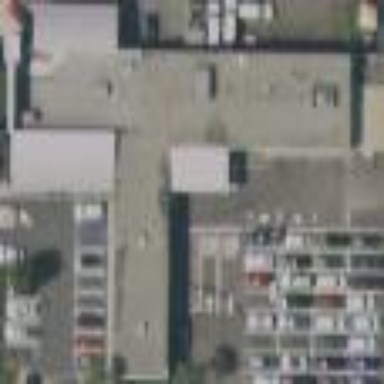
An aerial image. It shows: Commercial building with car shop.